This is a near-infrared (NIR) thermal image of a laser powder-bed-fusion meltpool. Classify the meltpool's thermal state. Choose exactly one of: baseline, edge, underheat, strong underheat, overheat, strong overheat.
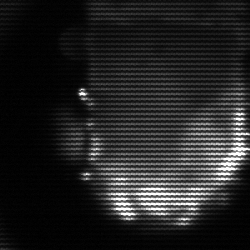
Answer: baseline